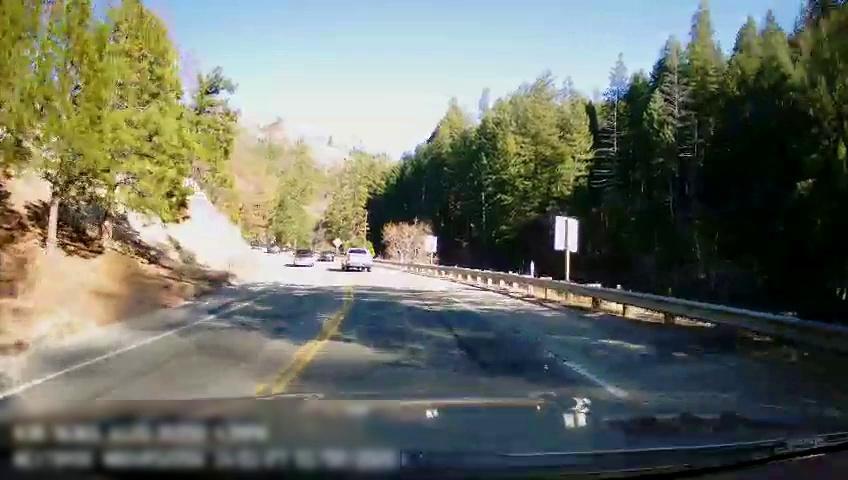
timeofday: Day
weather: Sunny
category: Drivable Space
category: Drivable Space
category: Vehicles | Truck
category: Vehicles | Car
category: Vehicles | Truck
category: Lanes | Opposite Lane
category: Lanes | Current Lane
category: Lanes | Opposite Lane
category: Lanes | Current Lane
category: Traffic | Signs